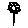
Label: flower